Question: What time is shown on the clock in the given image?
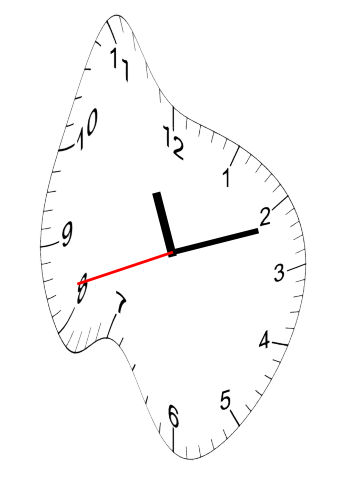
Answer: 11:11:42